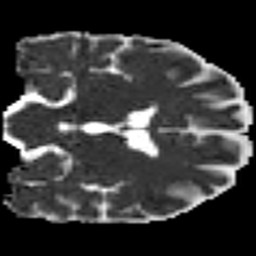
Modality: MD
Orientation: coronal
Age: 37
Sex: male
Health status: ill
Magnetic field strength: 3 T
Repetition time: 9 s
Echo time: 0.093 s